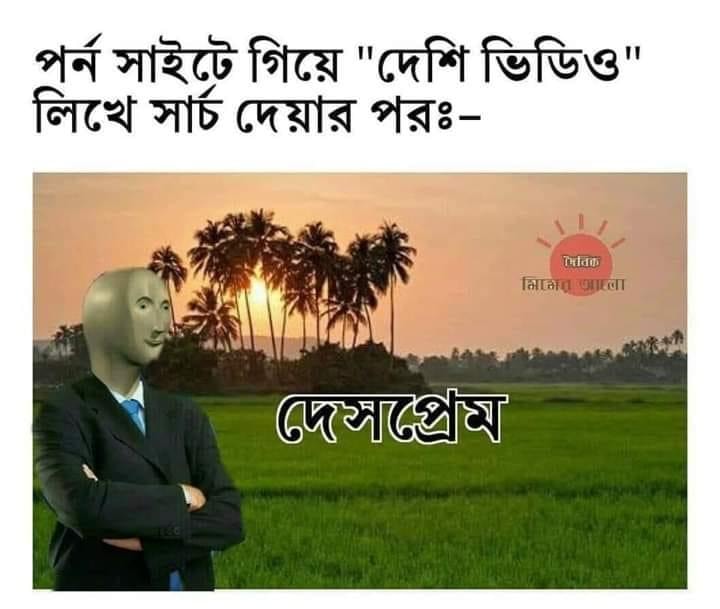
Caption:  পর্ন সাইটে গিয়ে  " দেশি ভিডিও লিখে সার্চ দেয়ার পরঃ-   দেসপ্রেম
Label: non-hate